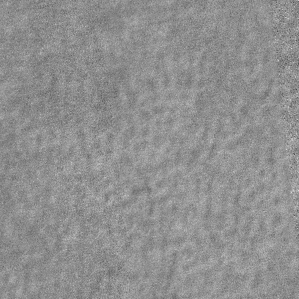
Label: frost